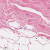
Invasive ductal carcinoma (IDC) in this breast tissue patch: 0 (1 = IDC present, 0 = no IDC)